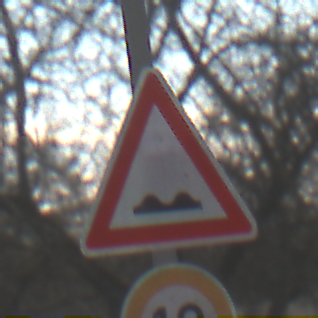
Verkehrszeichen: UnebeneFahrbahn
Zusatzzeichen unten: Geschwindigkeit10
Umgebung: Outdoor, Nature
Tageszeit: MorningAfternoon
Wetter: Clear
Licht: Natural
Jahreszeit: NotSpecified
Kontrast: HighContrast